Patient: sex M, age 35
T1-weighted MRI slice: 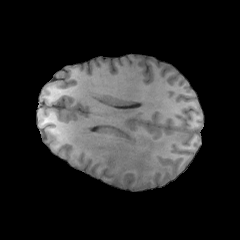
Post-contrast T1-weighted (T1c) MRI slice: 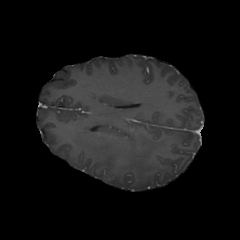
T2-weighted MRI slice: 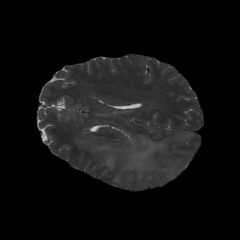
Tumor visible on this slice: yes
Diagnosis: Astrocytoma, IDH-wildtype
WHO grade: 2